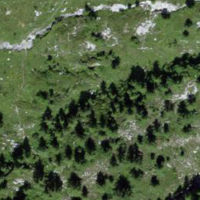
EUNIS habitat code: 23
Species observed at this site:
Euphorbia cyparissias